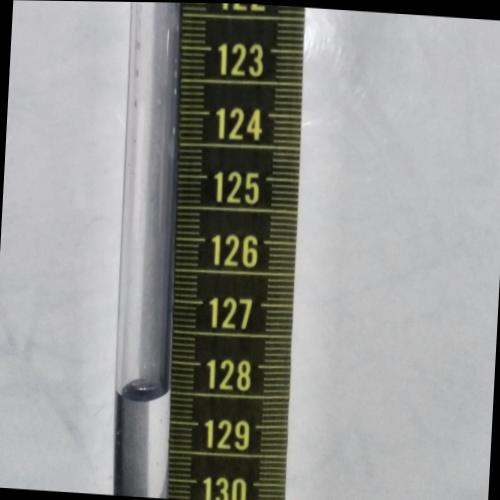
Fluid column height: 128.5 cm